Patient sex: F
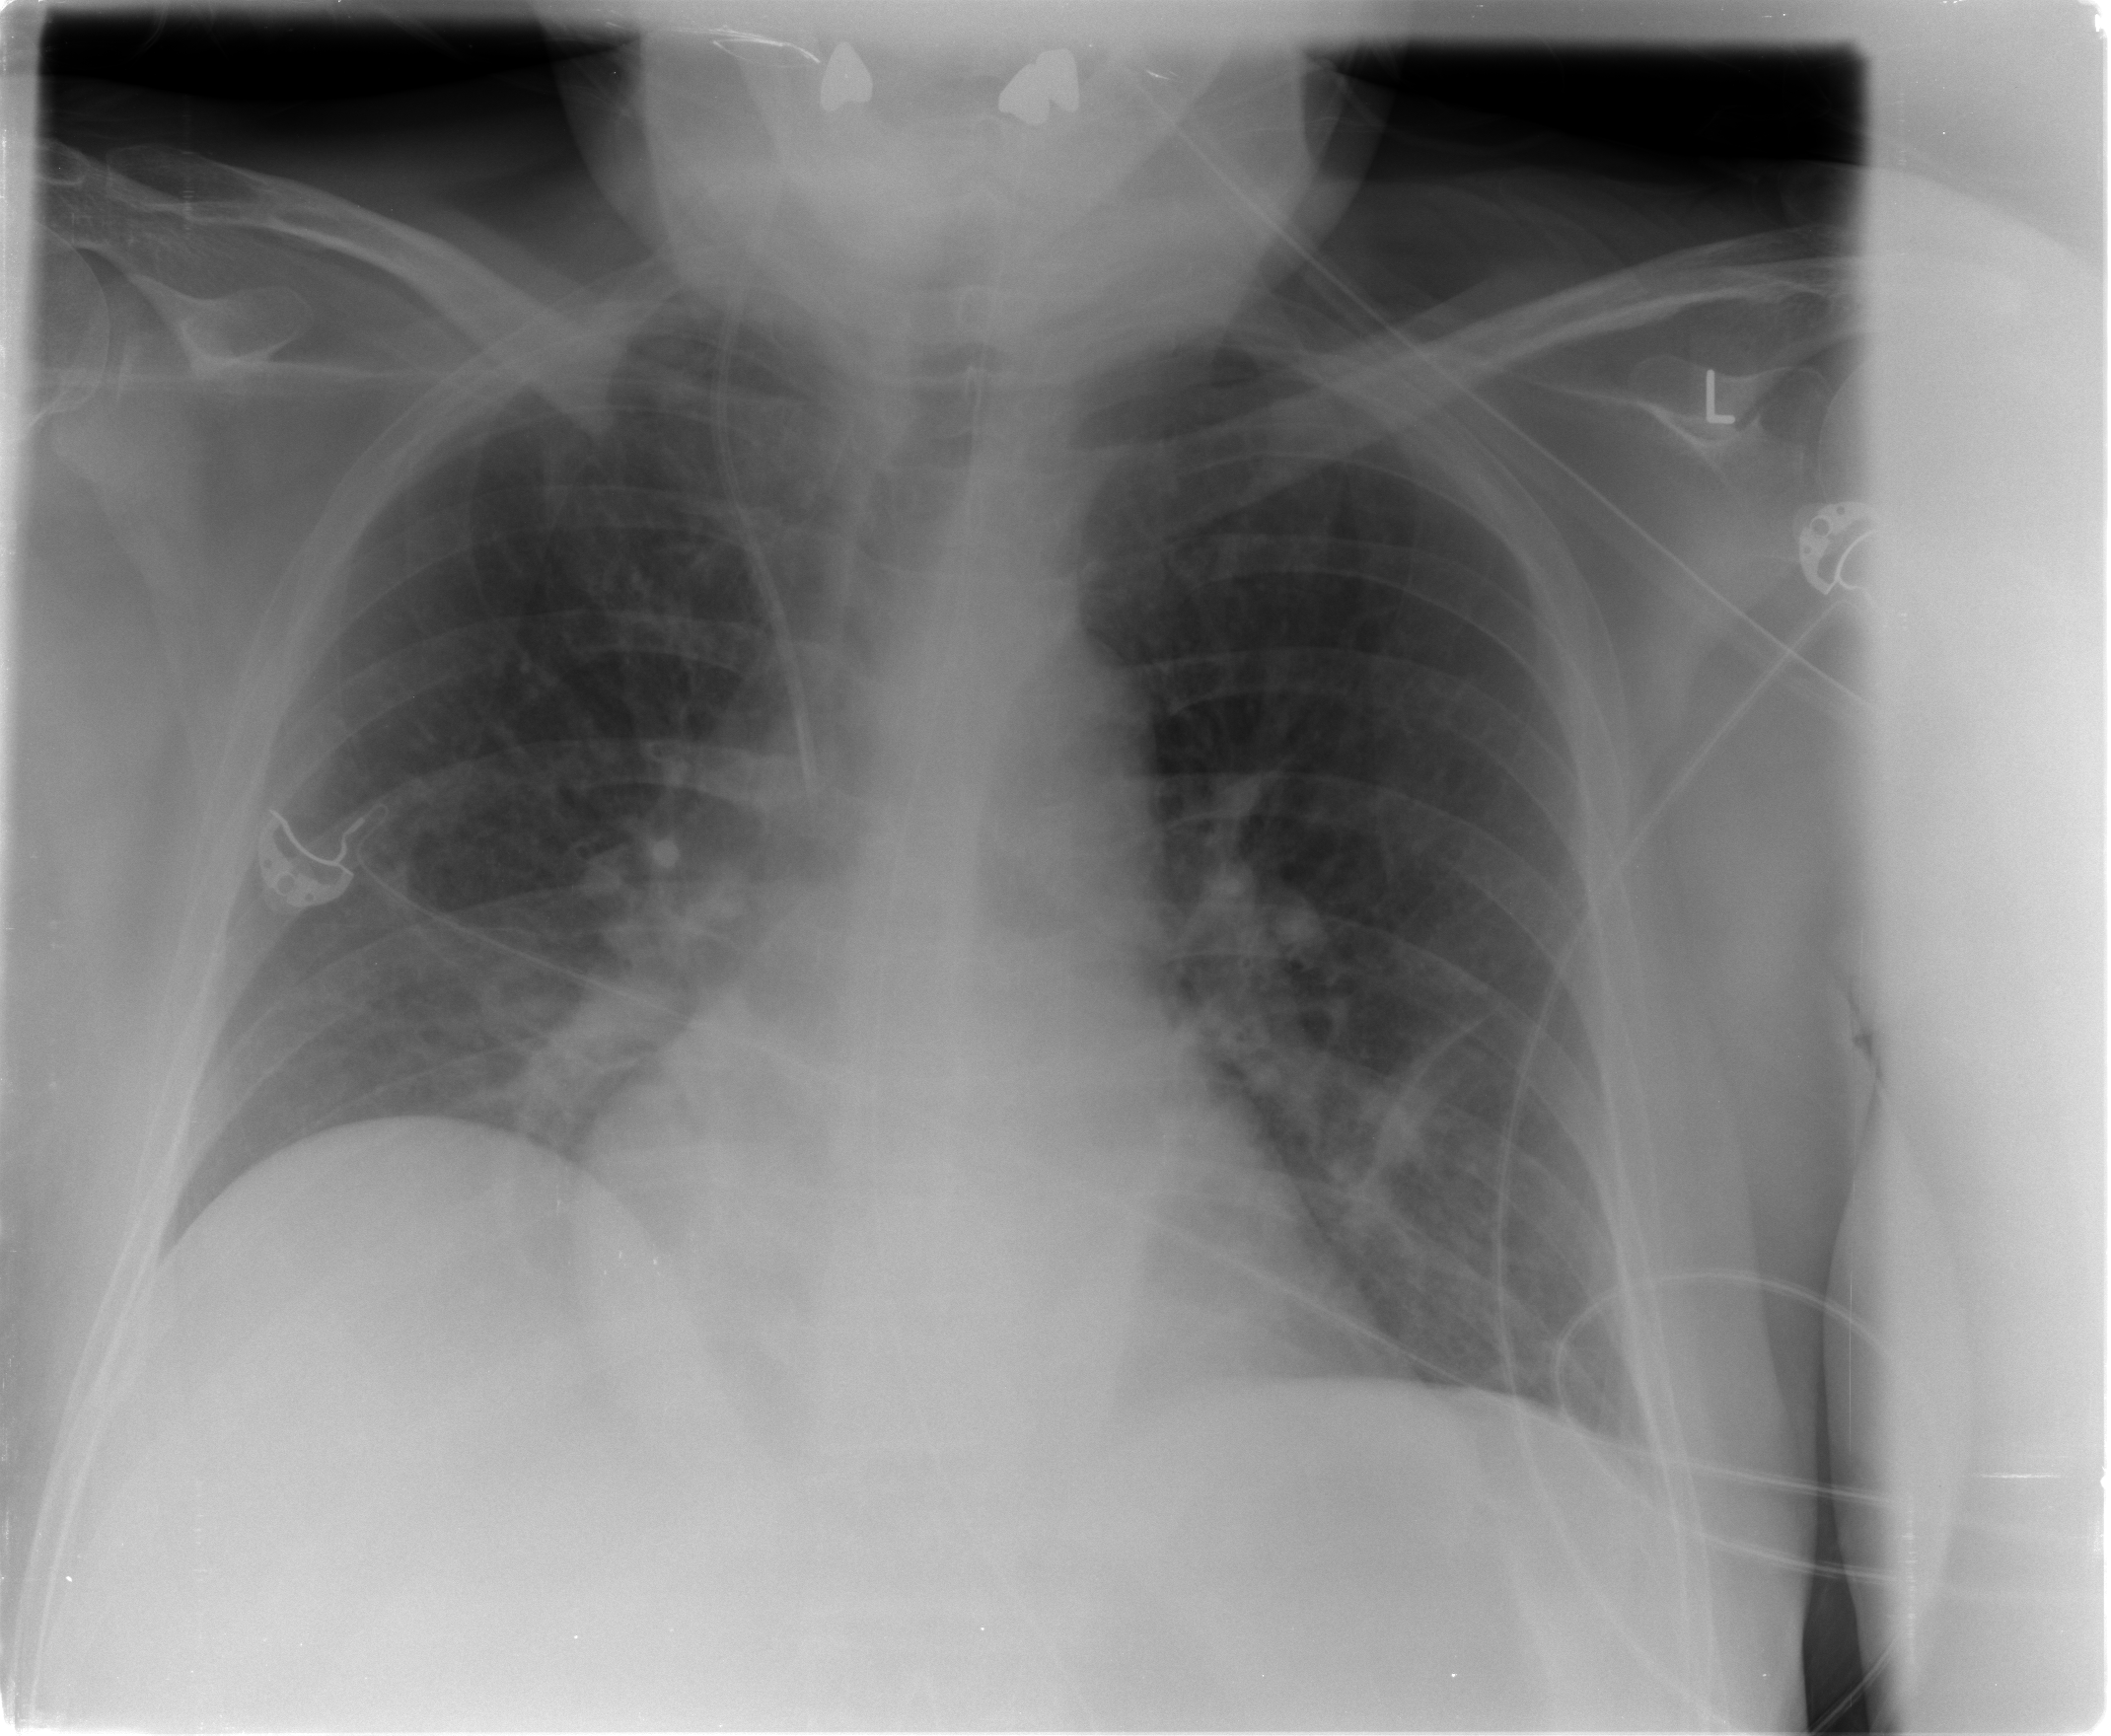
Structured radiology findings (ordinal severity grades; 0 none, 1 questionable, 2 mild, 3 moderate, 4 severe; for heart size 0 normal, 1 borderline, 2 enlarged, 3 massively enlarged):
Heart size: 1
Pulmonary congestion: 0
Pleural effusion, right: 0
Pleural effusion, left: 0
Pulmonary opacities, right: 0
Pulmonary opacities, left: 1
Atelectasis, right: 0
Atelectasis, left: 2